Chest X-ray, AP view. Patient: 26 years old, sex F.
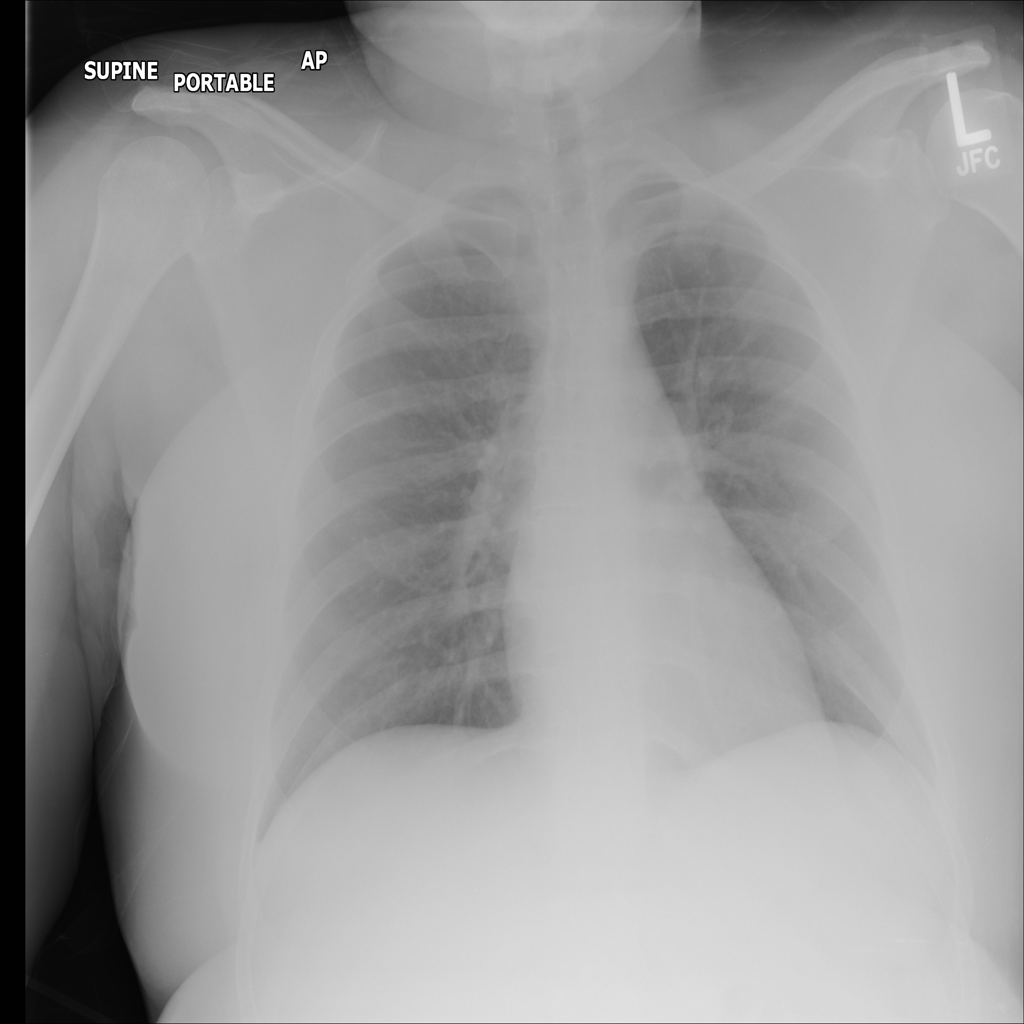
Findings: No Finding